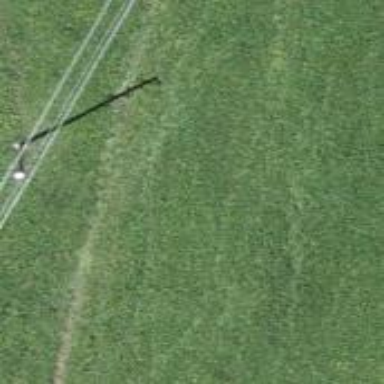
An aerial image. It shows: Power pole.